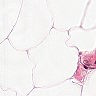
Metastatic tissue present: no